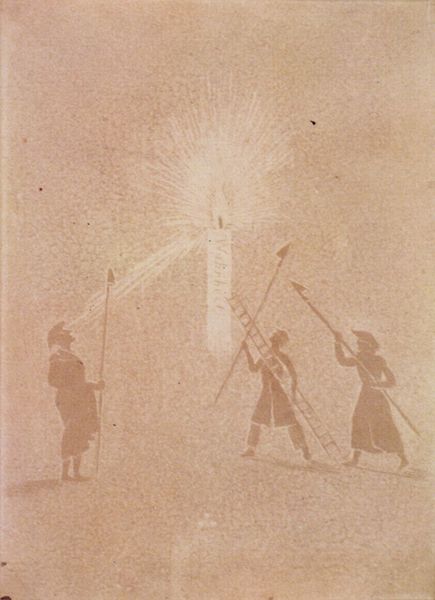
Titel: Drei Laternenmänner
Künstler: Johann Carl Enslen
Standort: Wien
Institution: Höhere Graphische-, Bundes-, Lehr-, und Versuchsanstalt
Schlagwörter: feuer, gott, himmel, kämpfer, mann, schatten, umhang, weiß, gelb, menschen, bewegung, braun, hell, hintergrund, hut, hüte, licht, männer, schwarz, skizze, zeichnung, blick, rot, beige, hochformat, leute, blass, mantel, drei, gewänder, personen, spitzen, bühne, theater, rosa, holzschnitt, papier, umrisse, röcke, stab, hosen, afrika, leere, grafik, graphik, grisaille, sepia, figuren, leiter, treppe, lanze, soldaten, kerze, stufen, silouette, surreal, stangen, antike, flamme, helligkeit, sprossen, brennen, strahlen, schweben, druck, druckgrafik, radierung, stich, karrikatur, scharz, uniform, waffen, soldat, waffe, mäntel, bleistift, helm, schattenriss, rom, flecken, römer, kerzenlicht, kerzenschein, lichtstrahlen, schein, wachs, negativ, helme, stäbe, christus, jesus, blitz, griechen, krieger, erscheinung, lanzen, lichtquelle, zentrum, speer, speere, stange, löschen, miniatur, rötel, brennend, stecken, bedrohen, pfeile, docht, baltt, wahrheit, feuer machen, feuerwehr, feuerwerk, spieß, scheerenschnitt, trio, dimension, ausblasen, sprosse, nomaden, atange, ausmachen, laternenanzünder, samburu, stangenwaffen, kerzenflamme, reiligion, weioß, soldatenstrahlen, soldten